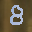
Label: 8